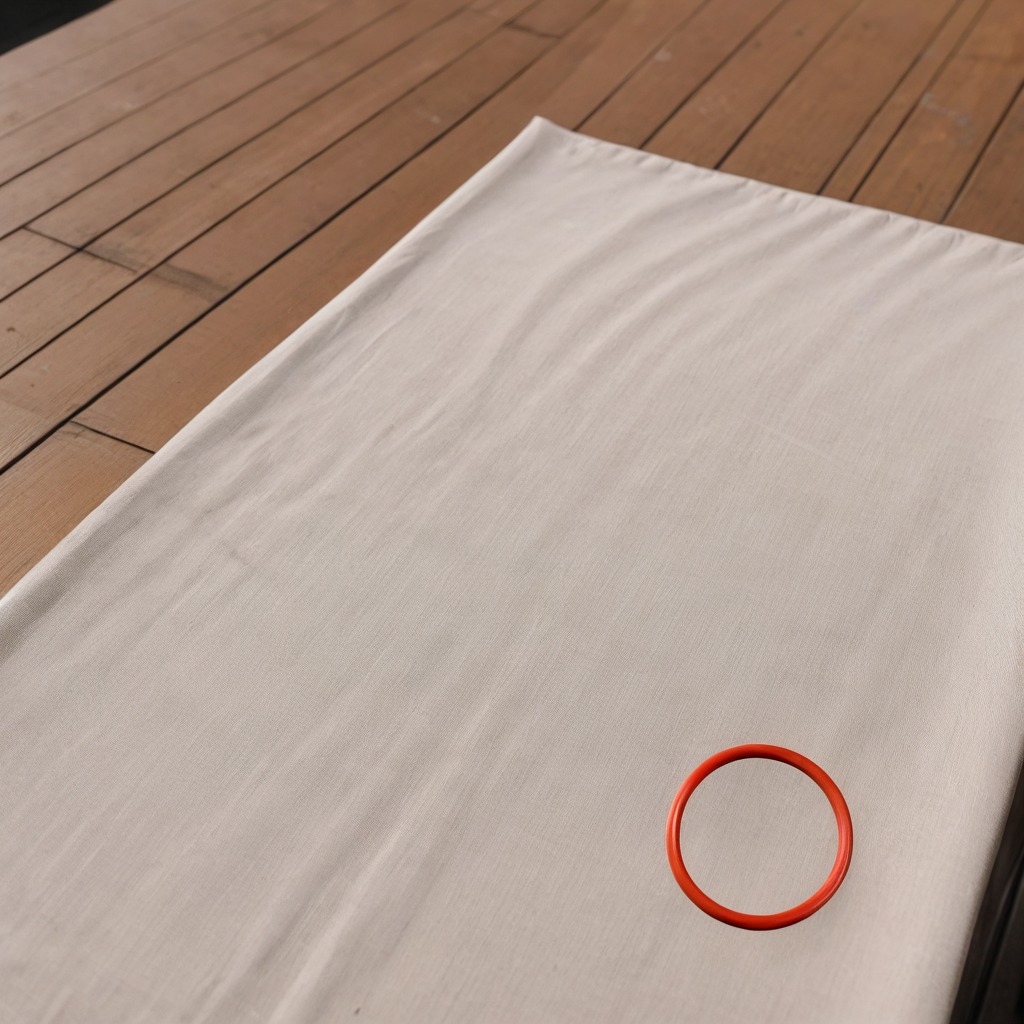
A rubber O-ring is lying on the wooden table.